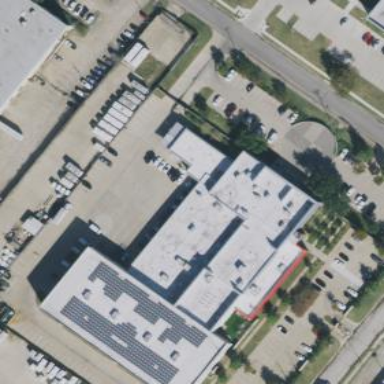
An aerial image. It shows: Commercial building.